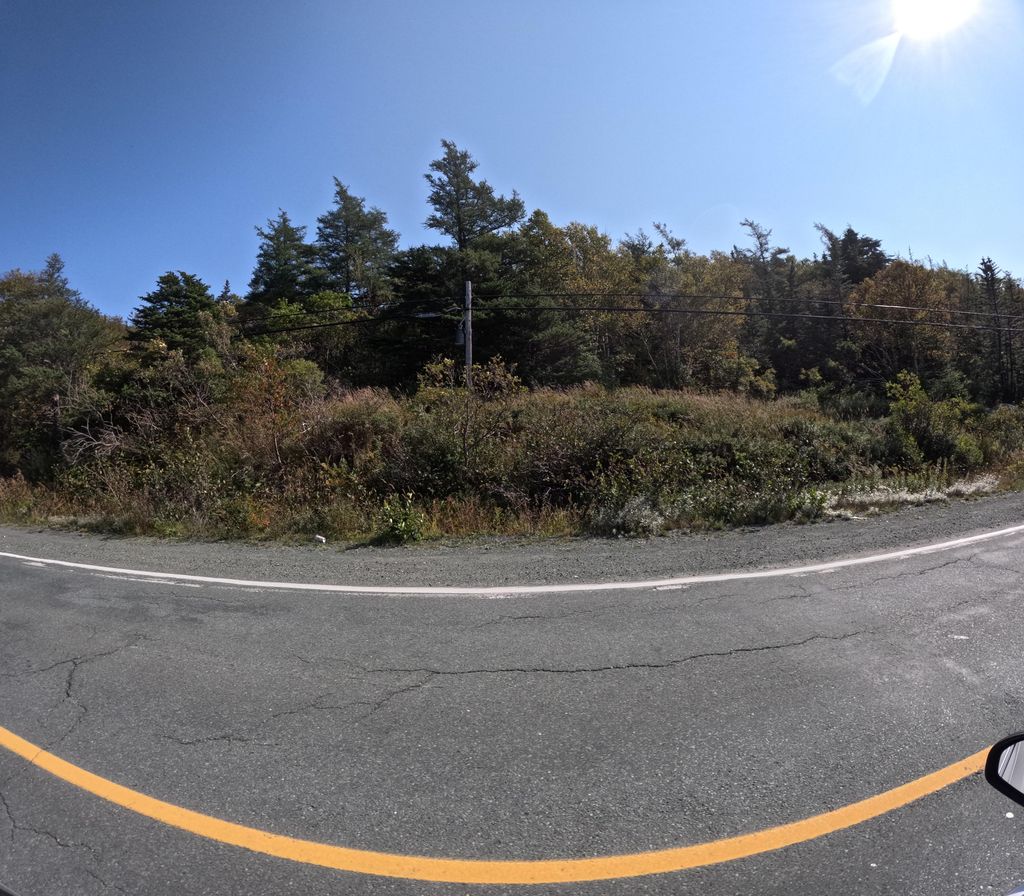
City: st_johns